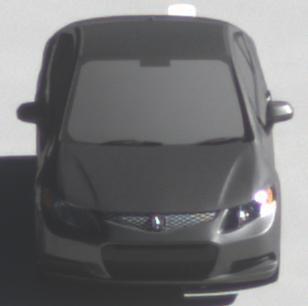
Make: Honda
Model: Civic Limousine 1.8
Detailed model: Civic (IX) Limousine
Model produced from: 2014/05
Model produced until: 2017/06
Doors: 4
Color: gray
Road condition: dry road
Daytime: morning or afternoon
Contrast: high contrast